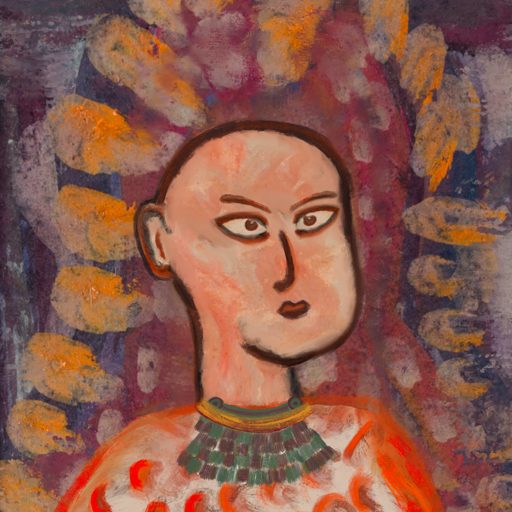
Background: Doll, Head And Neck Side: Roy_Bahadur, Face Side: Roy_Bahadur, Bust: Rupkatha, Hair Side: Blank, Head Accessory: Blank, Second Necklace: After_Raid, Necklace: Mother_And_Son_Son, Baby: Blank